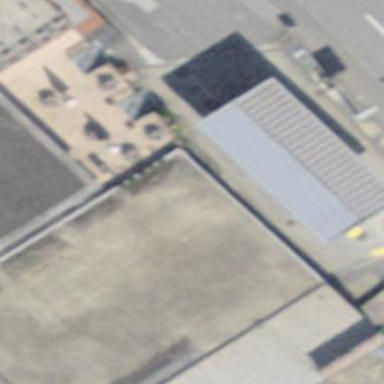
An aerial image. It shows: View of roof of building.